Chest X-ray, PA view. Patient: 66 years old, sex F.
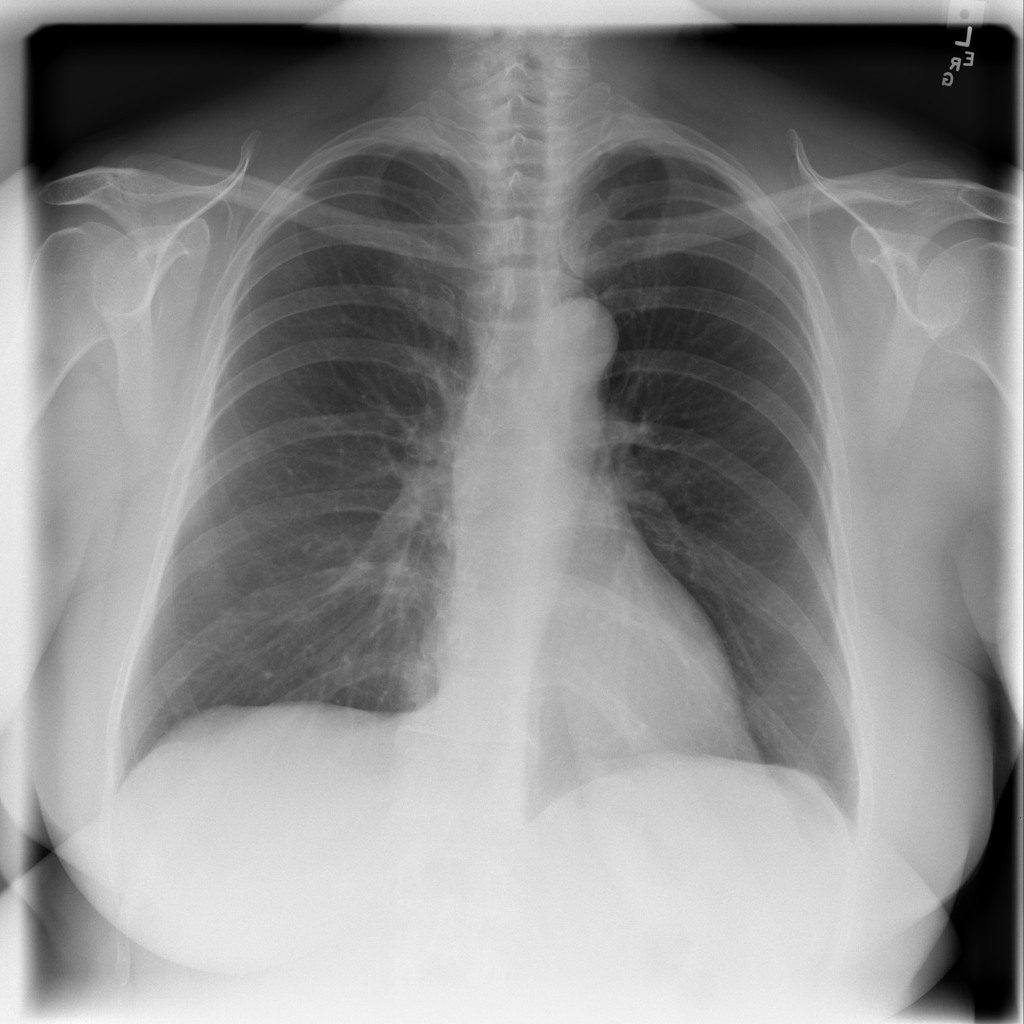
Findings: No Finding